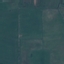
Label: Pasture